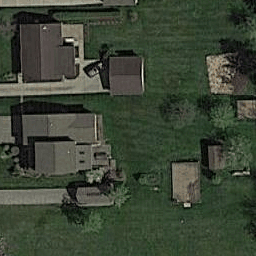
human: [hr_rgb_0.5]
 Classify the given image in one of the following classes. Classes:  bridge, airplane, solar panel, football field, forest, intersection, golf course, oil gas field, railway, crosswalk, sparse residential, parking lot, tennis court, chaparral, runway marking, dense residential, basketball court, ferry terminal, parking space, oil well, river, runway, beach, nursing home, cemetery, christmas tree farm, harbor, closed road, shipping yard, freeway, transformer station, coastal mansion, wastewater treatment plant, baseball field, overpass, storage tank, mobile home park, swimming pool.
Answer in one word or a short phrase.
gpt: sparse residential